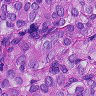
Metastatic tissue present: yes